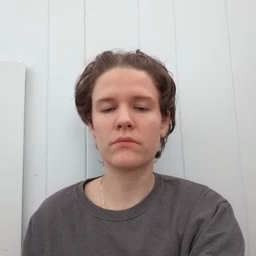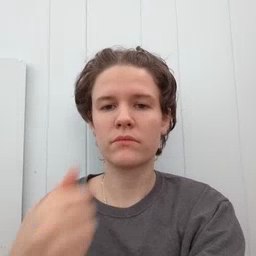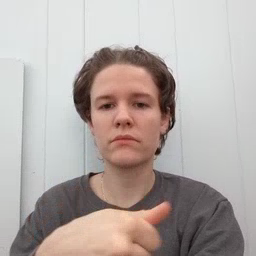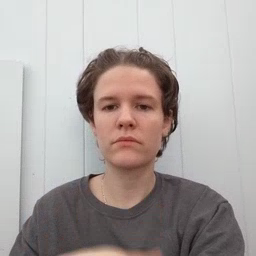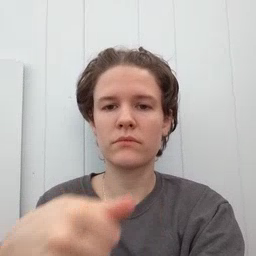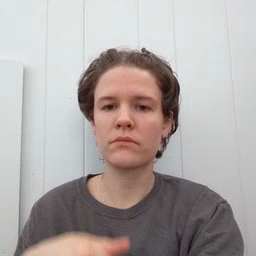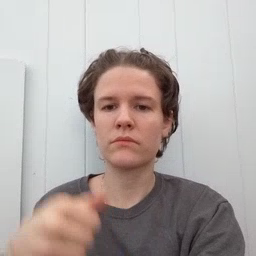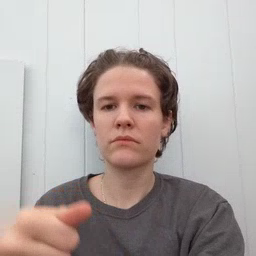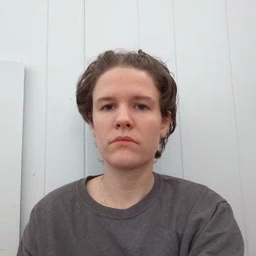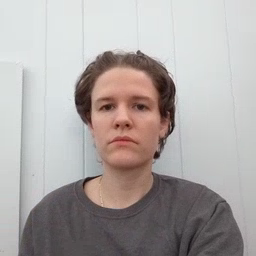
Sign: puzzle